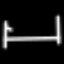
Label: bed